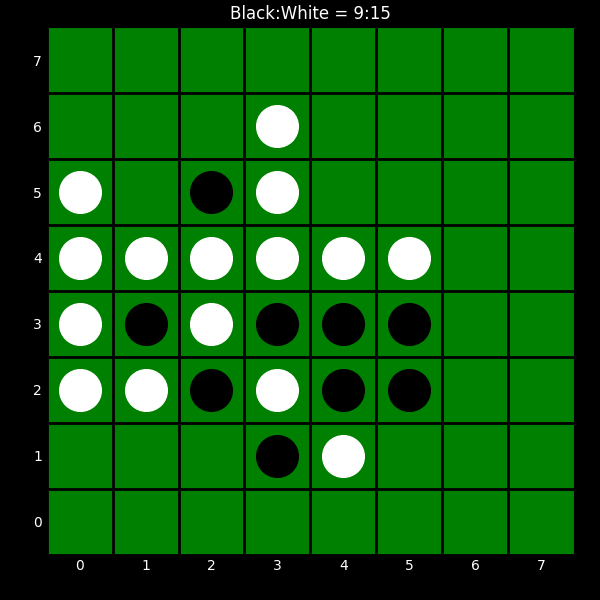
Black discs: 9
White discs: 15